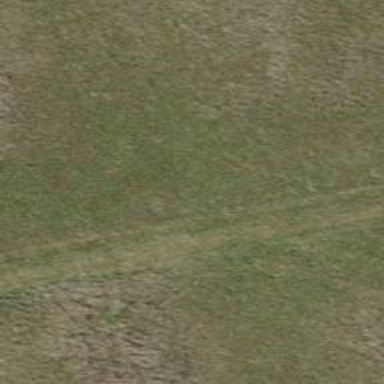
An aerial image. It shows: Grass track with grade5 track type.